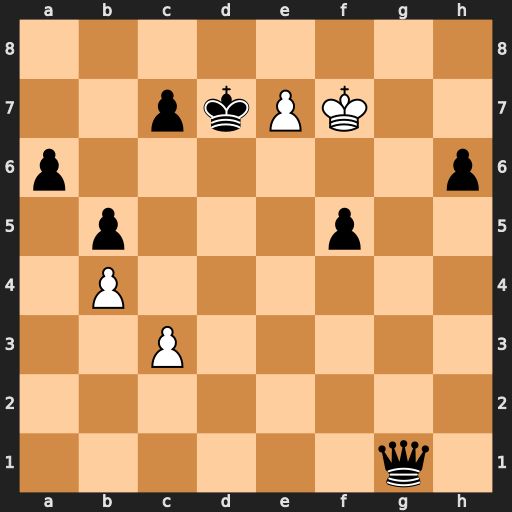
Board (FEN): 8/2pkPK2/p6p/1p3p2/1P6/2P5/8/6q1
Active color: w
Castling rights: -
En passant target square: -
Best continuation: e8=Q+ Kd6 Qe6#